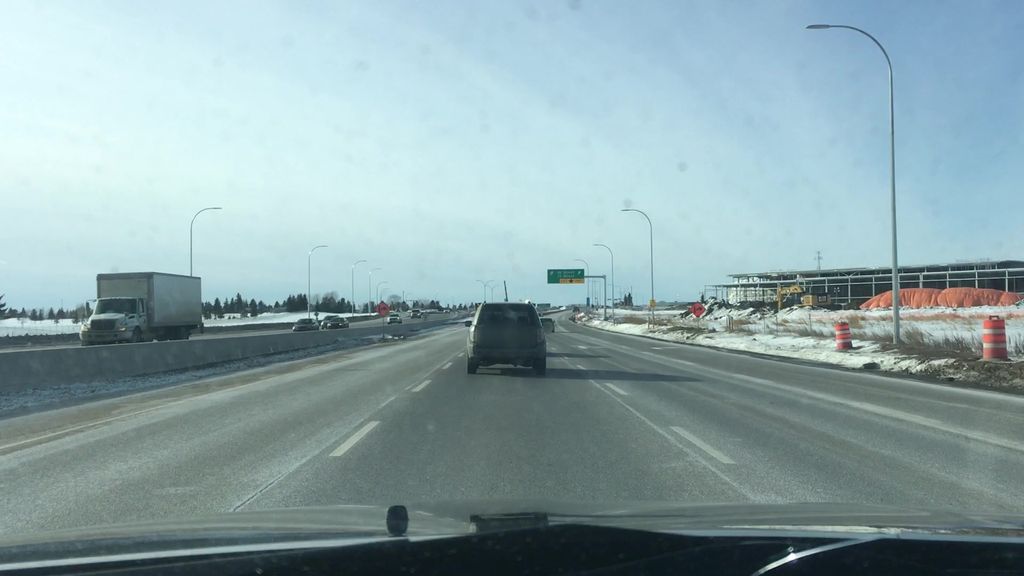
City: edmonton